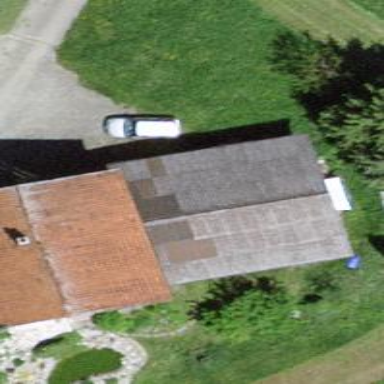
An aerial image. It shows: Simple house.